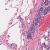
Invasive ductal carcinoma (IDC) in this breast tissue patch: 1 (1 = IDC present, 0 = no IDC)